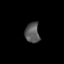
Tissue: lung
Cell type: Epithelial cells
Senescence score: 0.2002
Nuclear area (px): 289
Mean DAPI intensity: 88.249